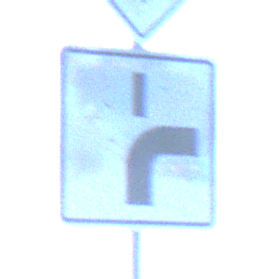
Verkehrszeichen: VerlaufVorfahrtsstrasse8
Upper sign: Vorfahrtsstrasse
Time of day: MorningAfternoon
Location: Outdoor (Nature)
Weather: PartlyCloudy
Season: NotSpecified
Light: Natural